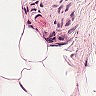
Metastatic tissue present: no